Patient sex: F
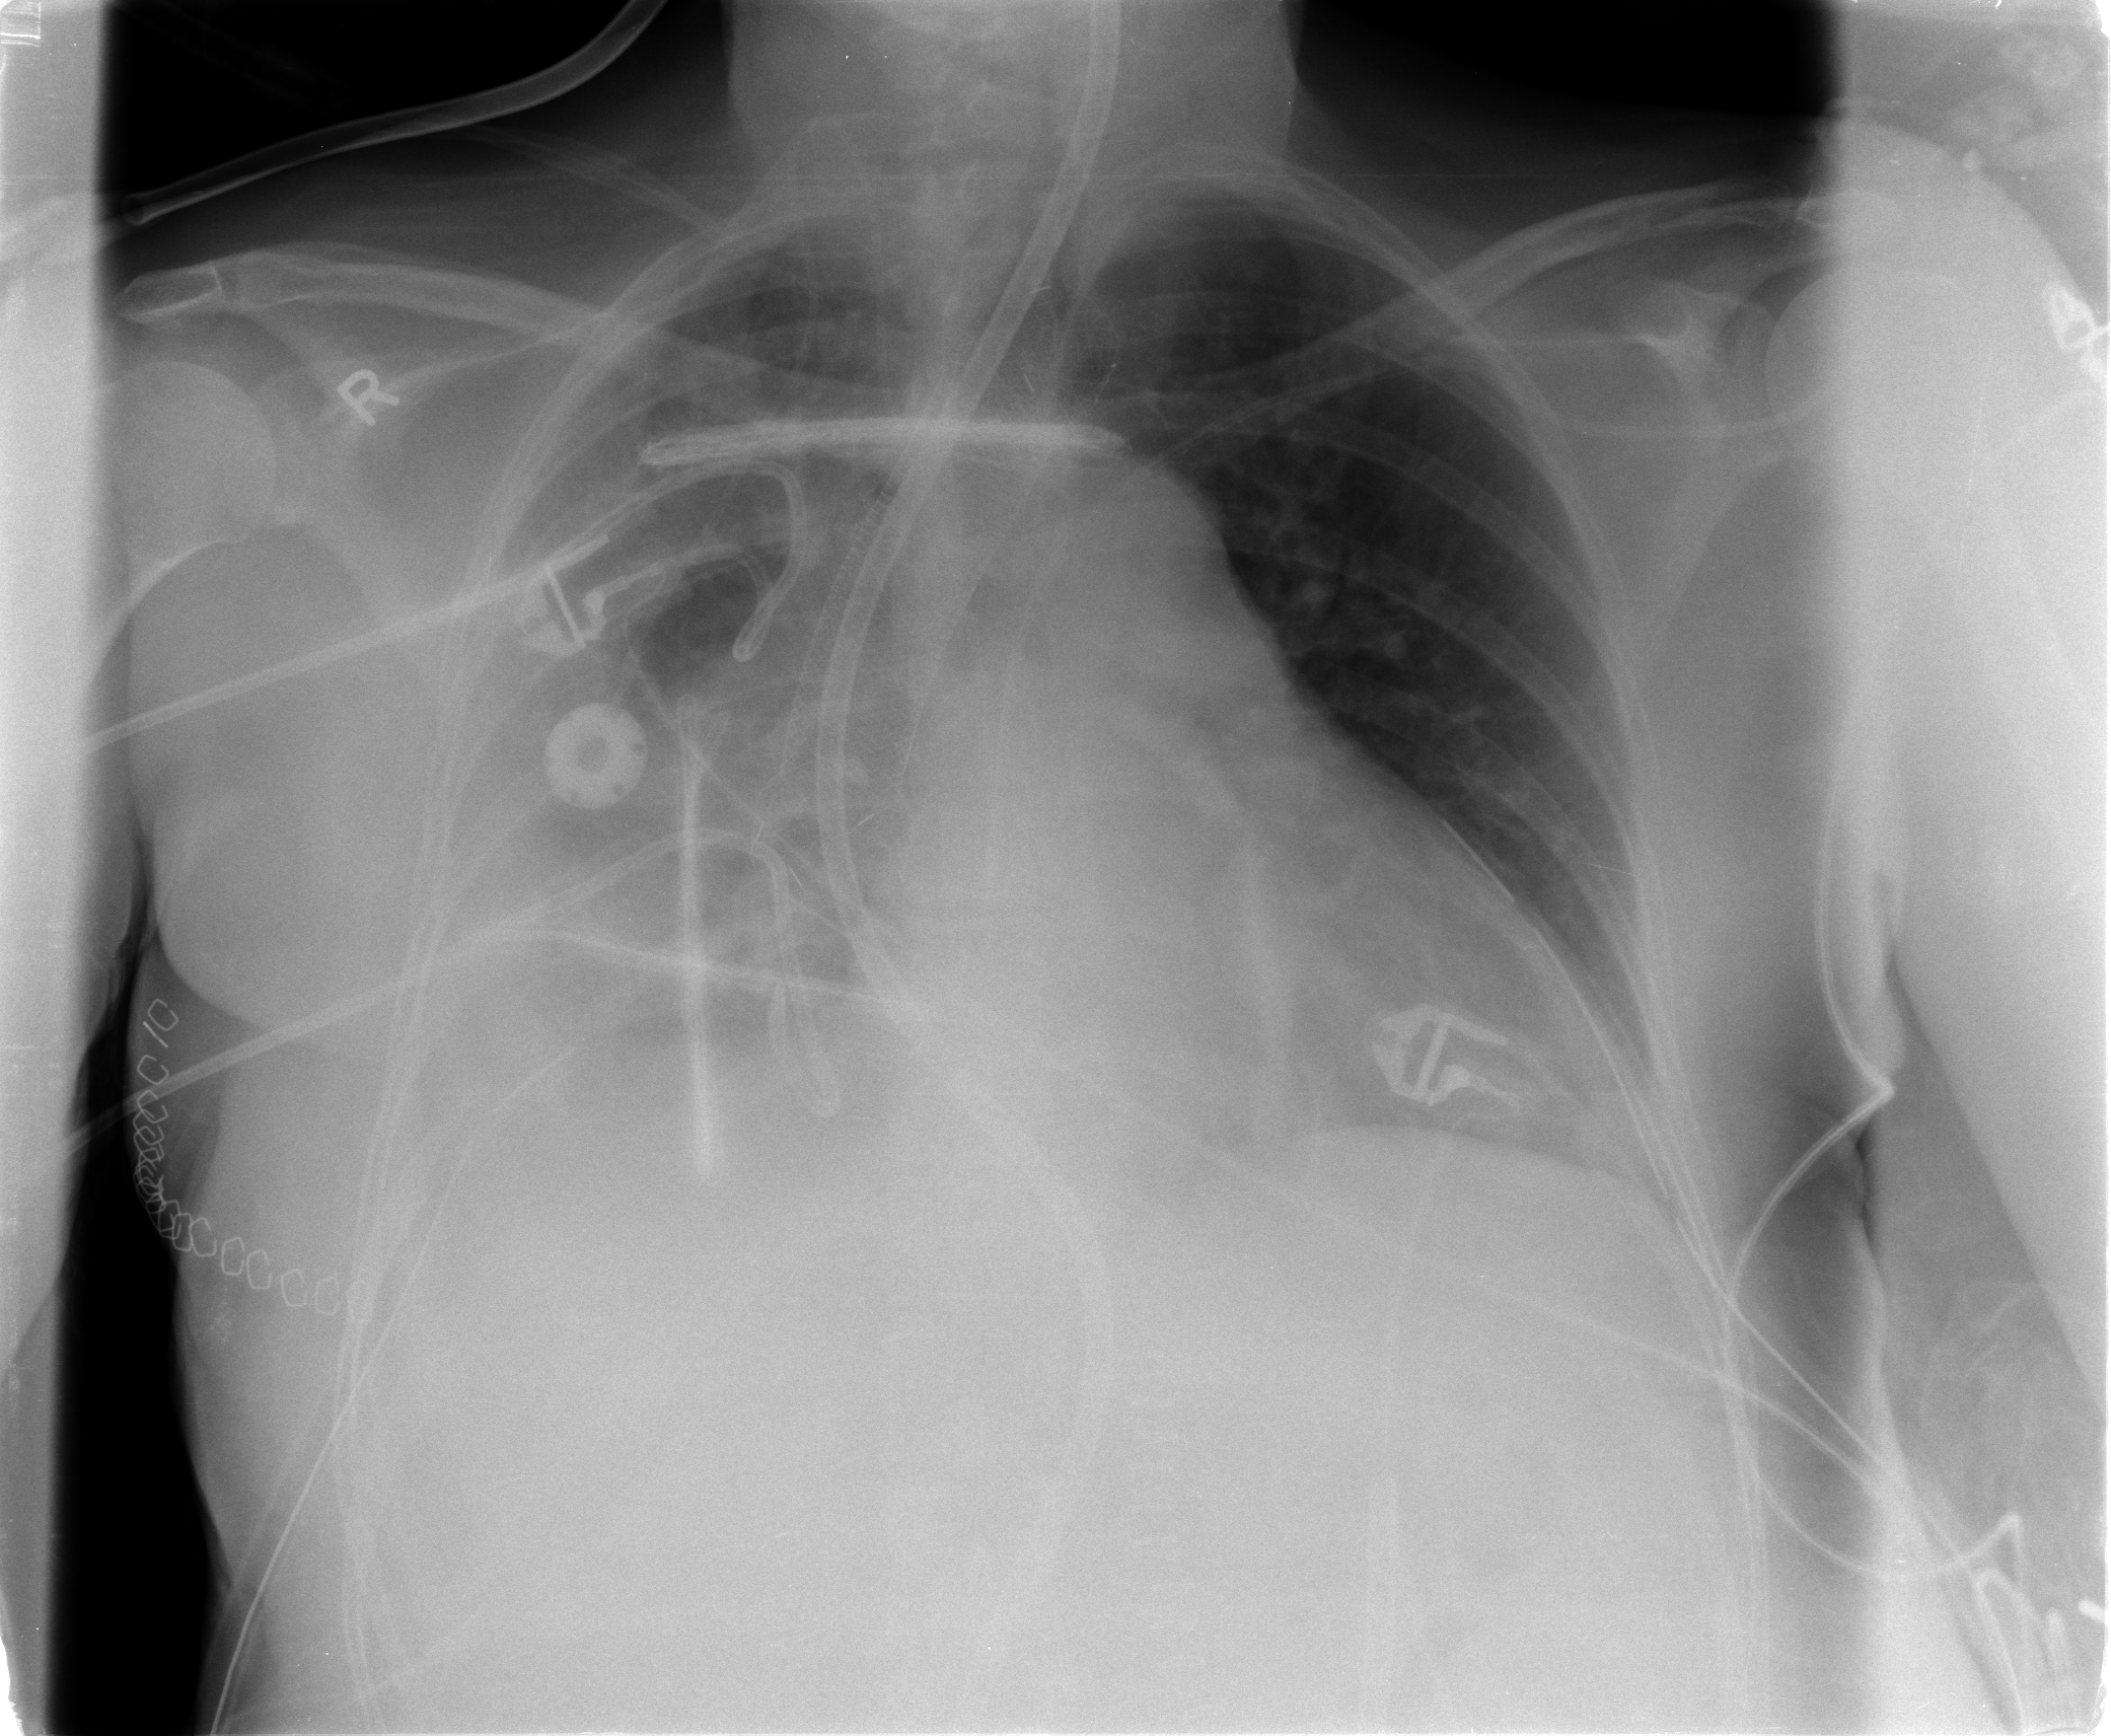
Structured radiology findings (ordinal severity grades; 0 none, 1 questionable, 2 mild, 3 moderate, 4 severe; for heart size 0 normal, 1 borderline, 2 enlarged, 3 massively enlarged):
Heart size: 2
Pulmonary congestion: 0
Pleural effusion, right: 3
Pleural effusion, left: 0
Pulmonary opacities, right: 2
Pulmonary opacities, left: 0
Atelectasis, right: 3
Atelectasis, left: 1